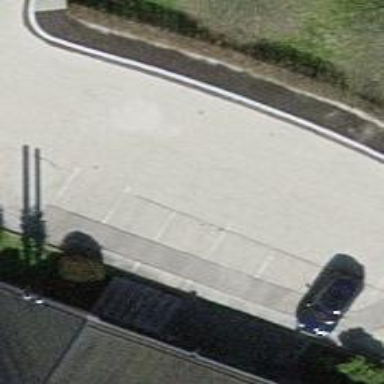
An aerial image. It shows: Parking area.